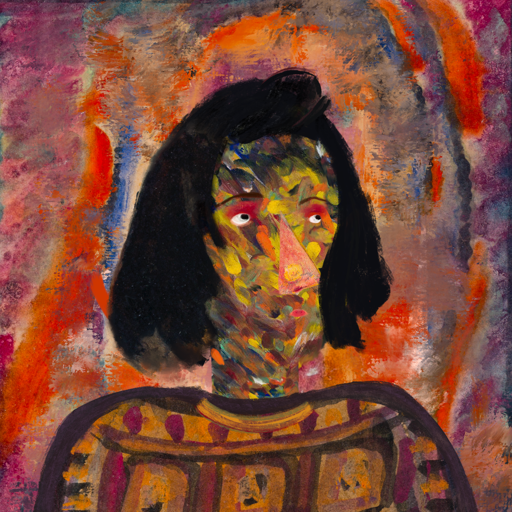
Background: Experience, Head And Neck Side: An_Impression, Face Side: Irani, Bust: Doll, Hair Side: Mosgoul, Head Accessory: Blank, Second Necklace: Blank, Necklace: Mother_And_Son_Son, Baby: Blank